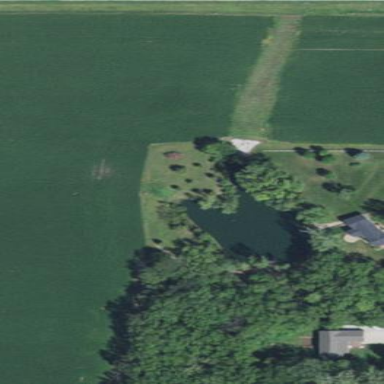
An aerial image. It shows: Serene pond surrounded by nature.